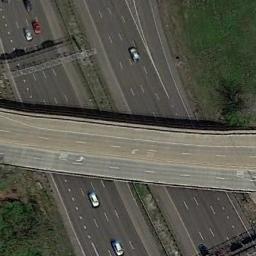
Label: overpass